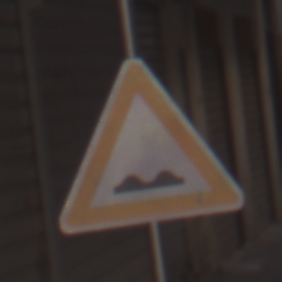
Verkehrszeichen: UnebeneFahrbahn
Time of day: MorningAfternoon
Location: Outdoor (Urban)
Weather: Clear
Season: NotSpecified
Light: Natural